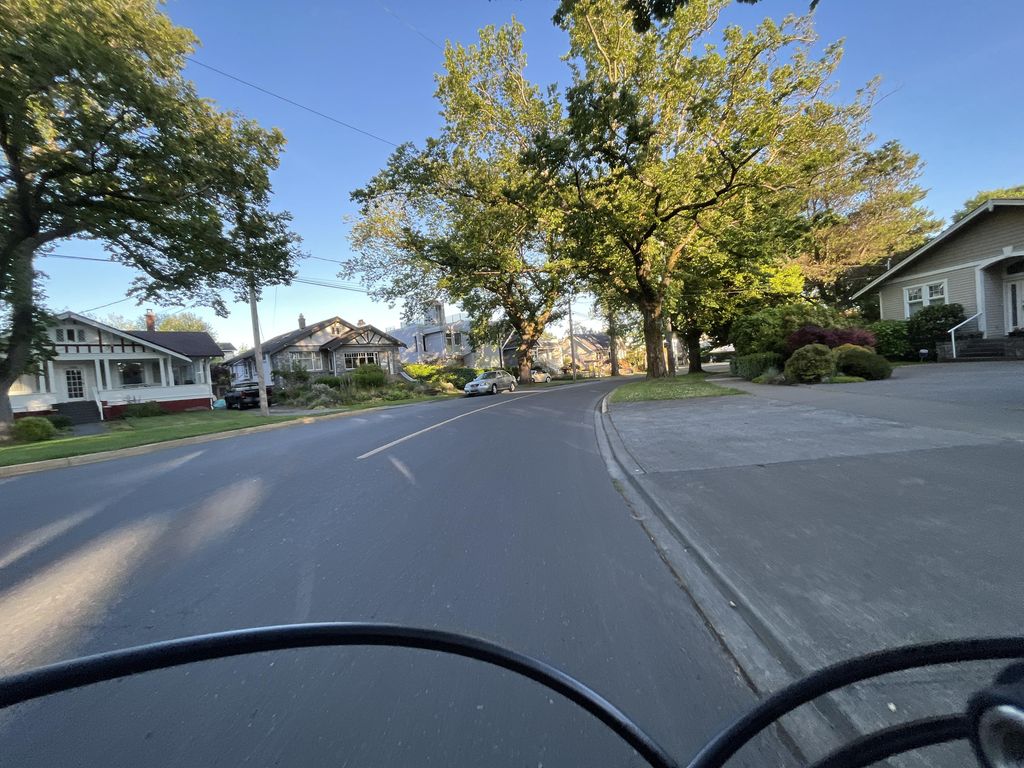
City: victoria